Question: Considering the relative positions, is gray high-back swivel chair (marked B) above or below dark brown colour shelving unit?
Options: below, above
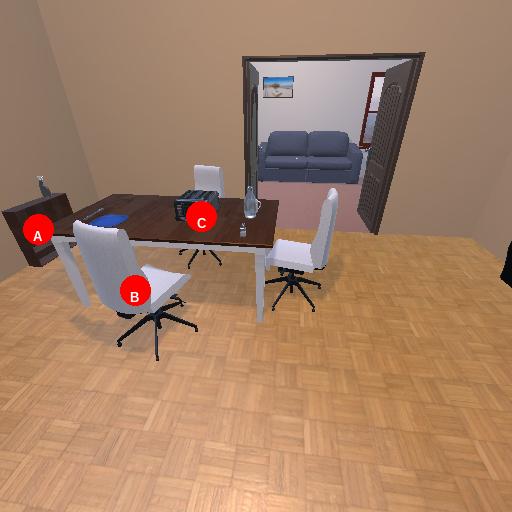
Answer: below